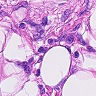
Metastatic tissue present: yes